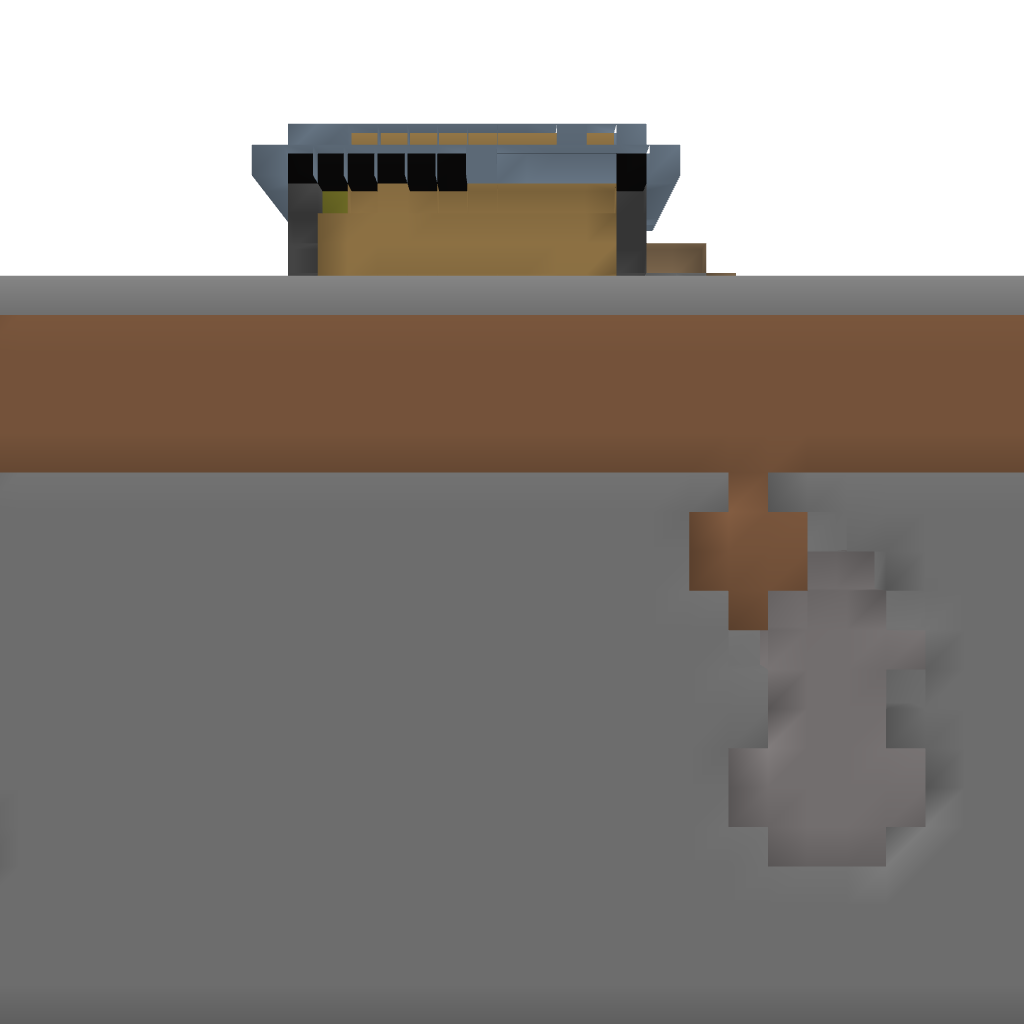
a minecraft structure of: Torture Chamber v1.0